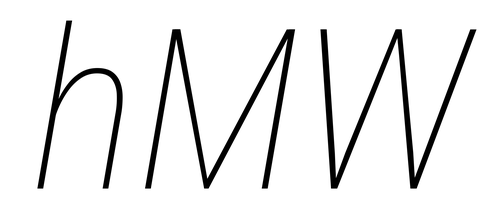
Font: Roboto-Italic_Condensed_Thin_Italic